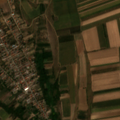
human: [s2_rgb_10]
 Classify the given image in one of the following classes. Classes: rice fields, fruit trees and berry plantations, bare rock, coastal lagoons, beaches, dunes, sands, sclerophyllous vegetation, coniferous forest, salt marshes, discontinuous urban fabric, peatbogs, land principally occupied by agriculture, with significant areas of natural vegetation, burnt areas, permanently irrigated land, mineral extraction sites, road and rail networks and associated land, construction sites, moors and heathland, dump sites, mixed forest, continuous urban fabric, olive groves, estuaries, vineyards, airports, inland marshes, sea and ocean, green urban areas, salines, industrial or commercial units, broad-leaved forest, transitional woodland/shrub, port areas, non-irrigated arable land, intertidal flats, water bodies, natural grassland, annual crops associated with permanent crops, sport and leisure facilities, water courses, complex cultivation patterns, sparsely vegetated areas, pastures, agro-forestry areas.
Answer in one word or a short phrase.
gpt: discontinuous urban fabric, non-irrigated arable land, complex cultivation patterns, land principally occupied by agriculture, with significant areas of natural vegetation